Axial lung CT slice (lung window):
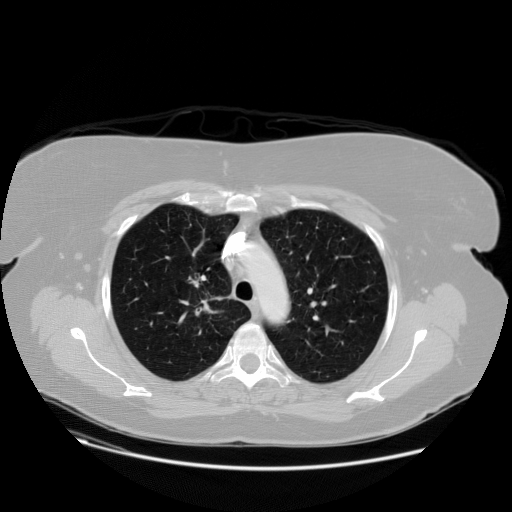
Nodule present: no